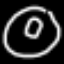
Label: donut